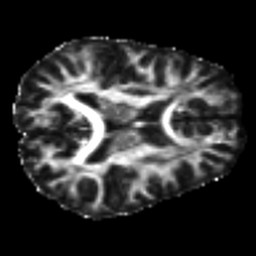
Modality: FA
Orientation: axial
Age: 23
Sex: male
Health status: ill
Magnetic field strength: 3 T
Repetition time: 9 s
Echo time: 0.093 s